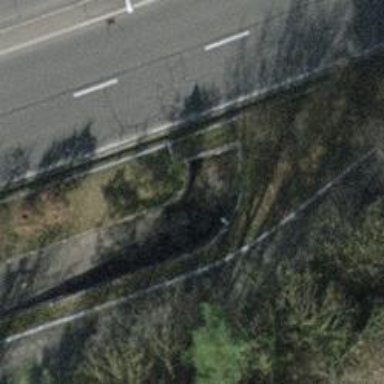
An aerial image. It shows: Asphalt path with both cycleway and footway also surfaced with asphalt.